Question: Hello I set the orientation to Landscape(by Eclipse icon flip orientation), but when i run the app the orientation is still standard(in Eclipse it is shown properly as landscape). Why is it so?

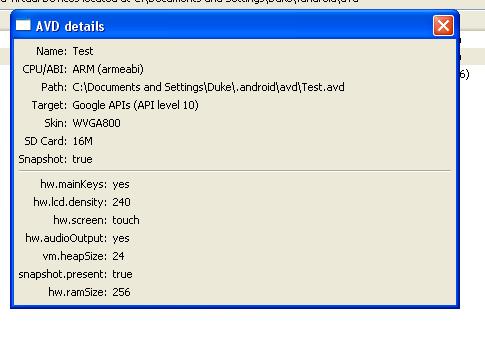
Answer: In your manifest file, under the activity tag, write
'''
android:screenOrientation="landscape"
'''
This should set the orientation to landscape for good.